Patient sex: M
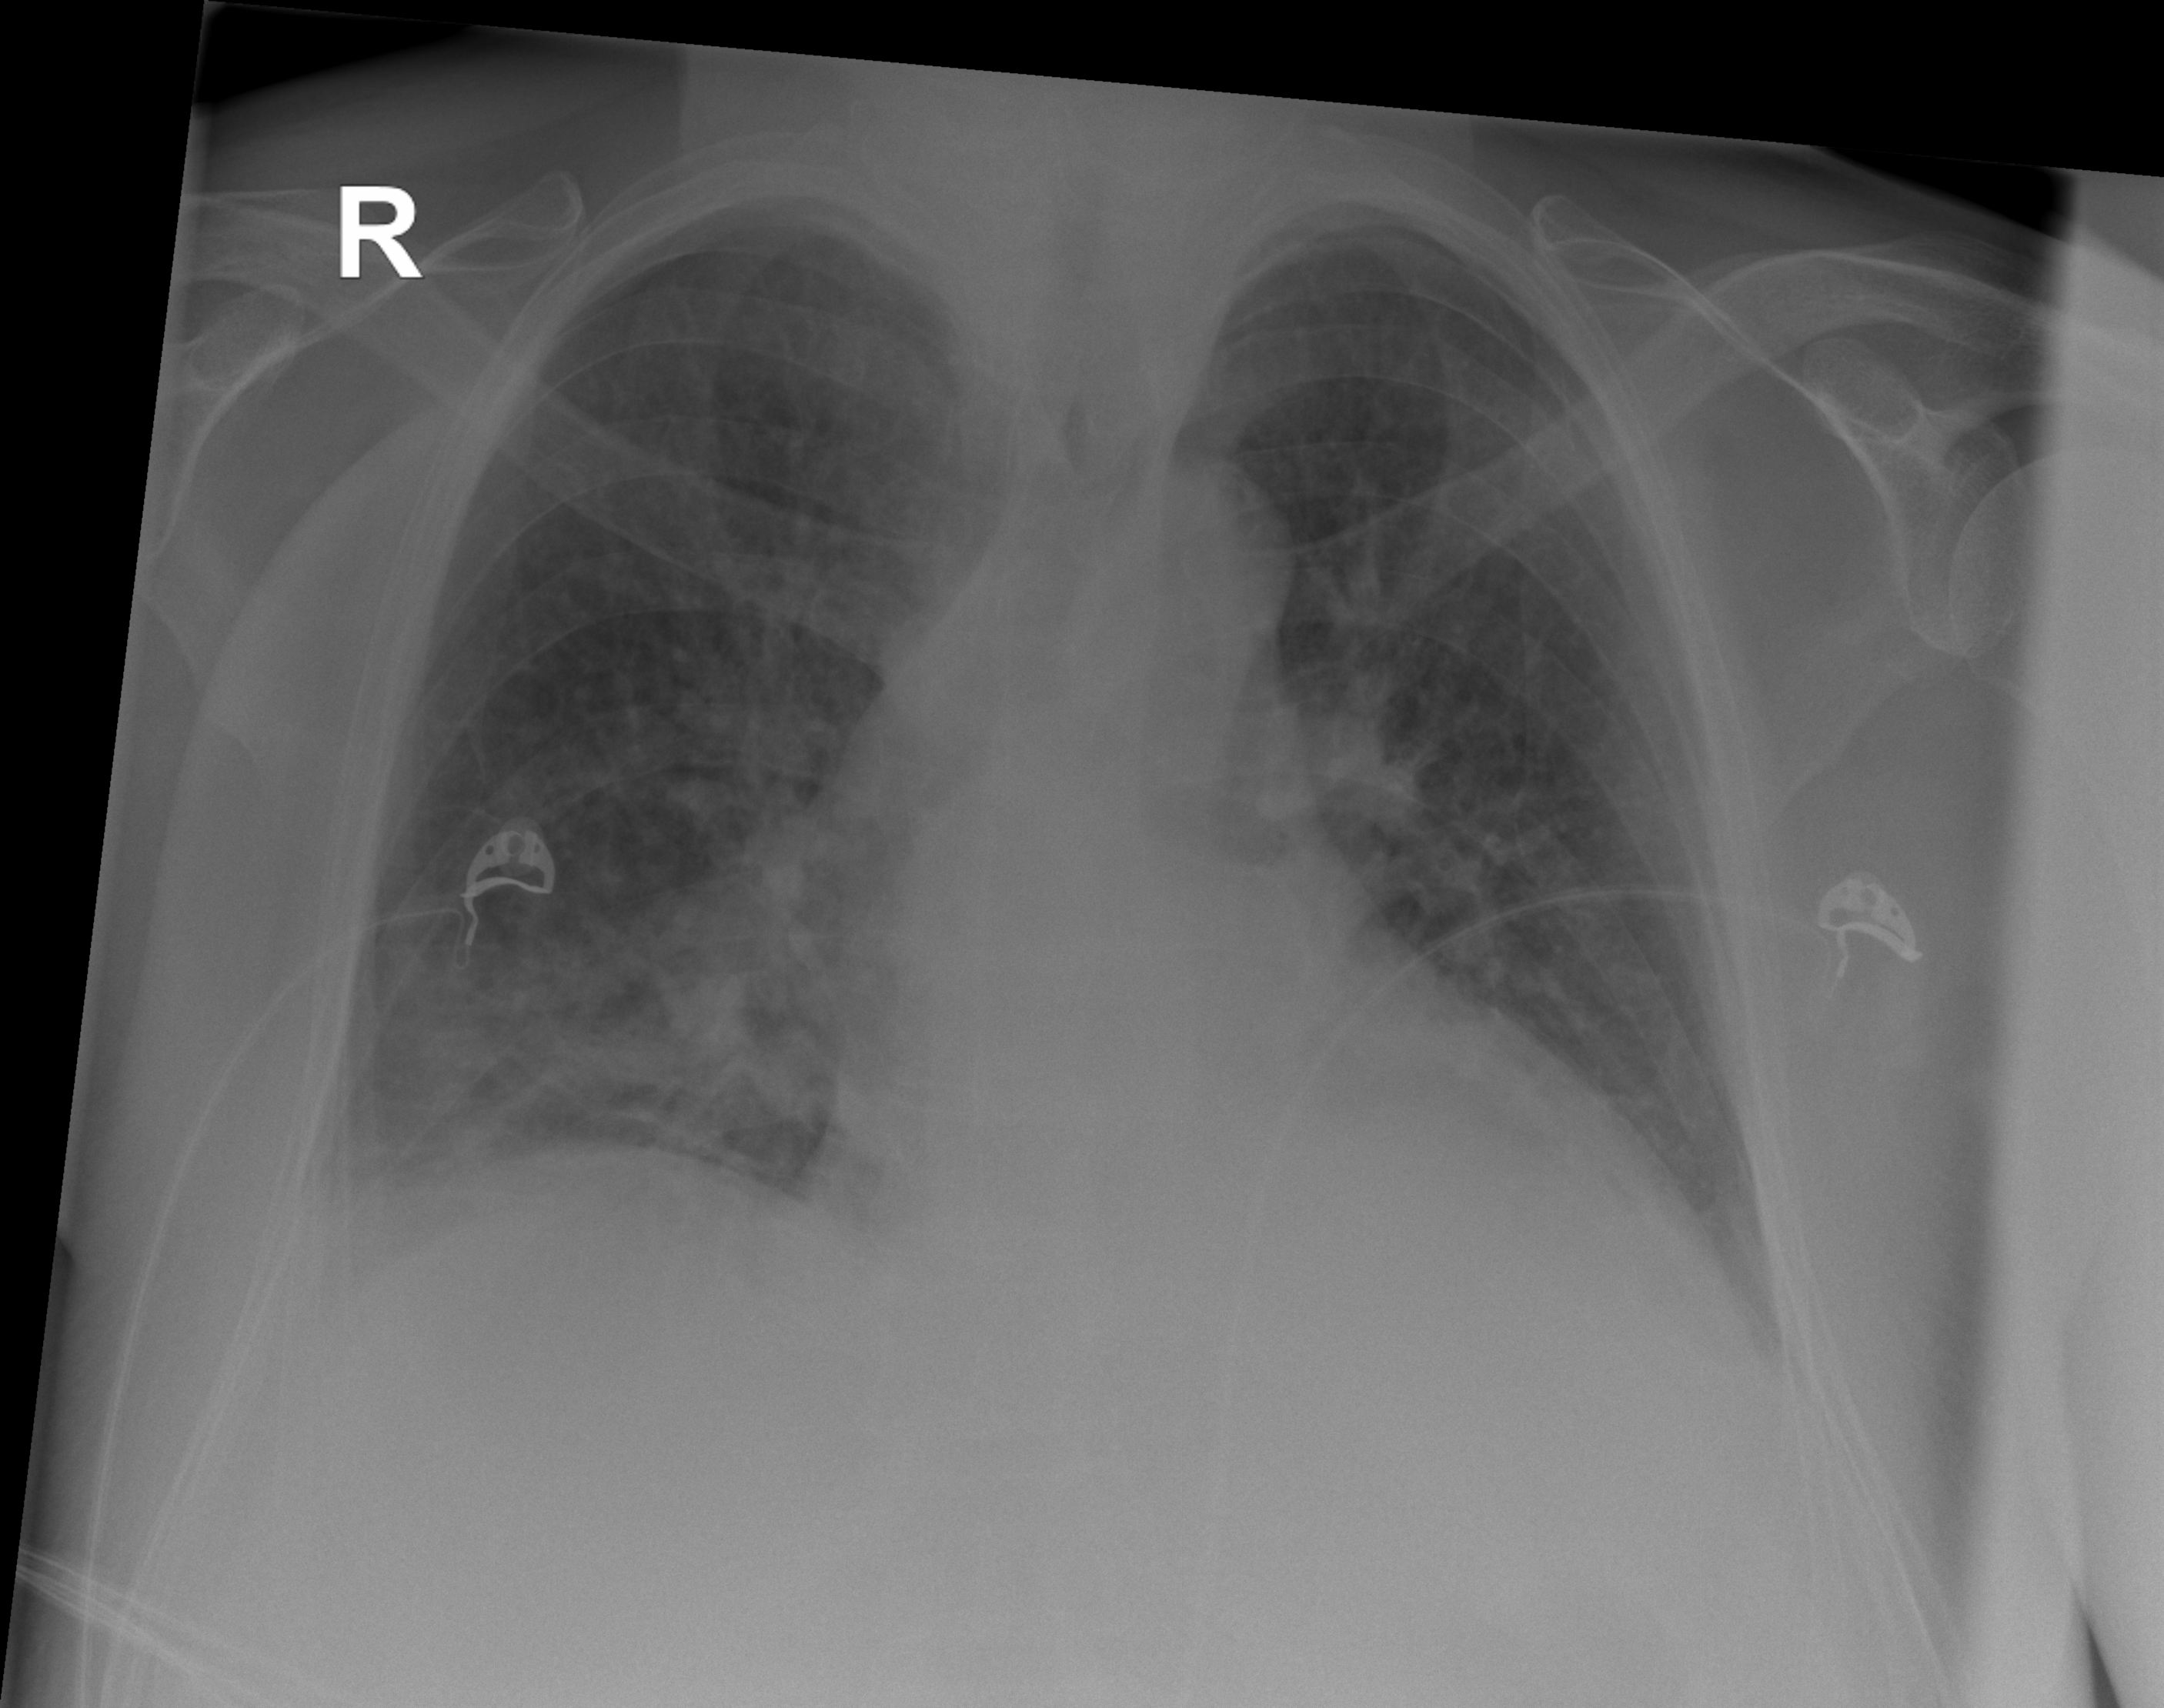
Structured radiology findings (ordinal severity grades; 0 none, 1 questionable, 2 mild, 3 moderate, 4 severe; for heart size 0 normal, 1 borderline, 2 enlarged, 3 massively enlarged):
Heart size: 2
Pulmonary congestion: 2
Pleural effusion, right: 2
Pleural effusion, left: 2
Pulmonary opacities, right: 2
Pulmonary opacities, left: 0
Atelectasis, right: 2
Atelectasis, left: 2